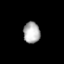
Tissue: lung
Cell type: Epithelial cells
Senescence score: 0.2315
Nuclear area (px): 343
Mean DAPI intensity: 177.356